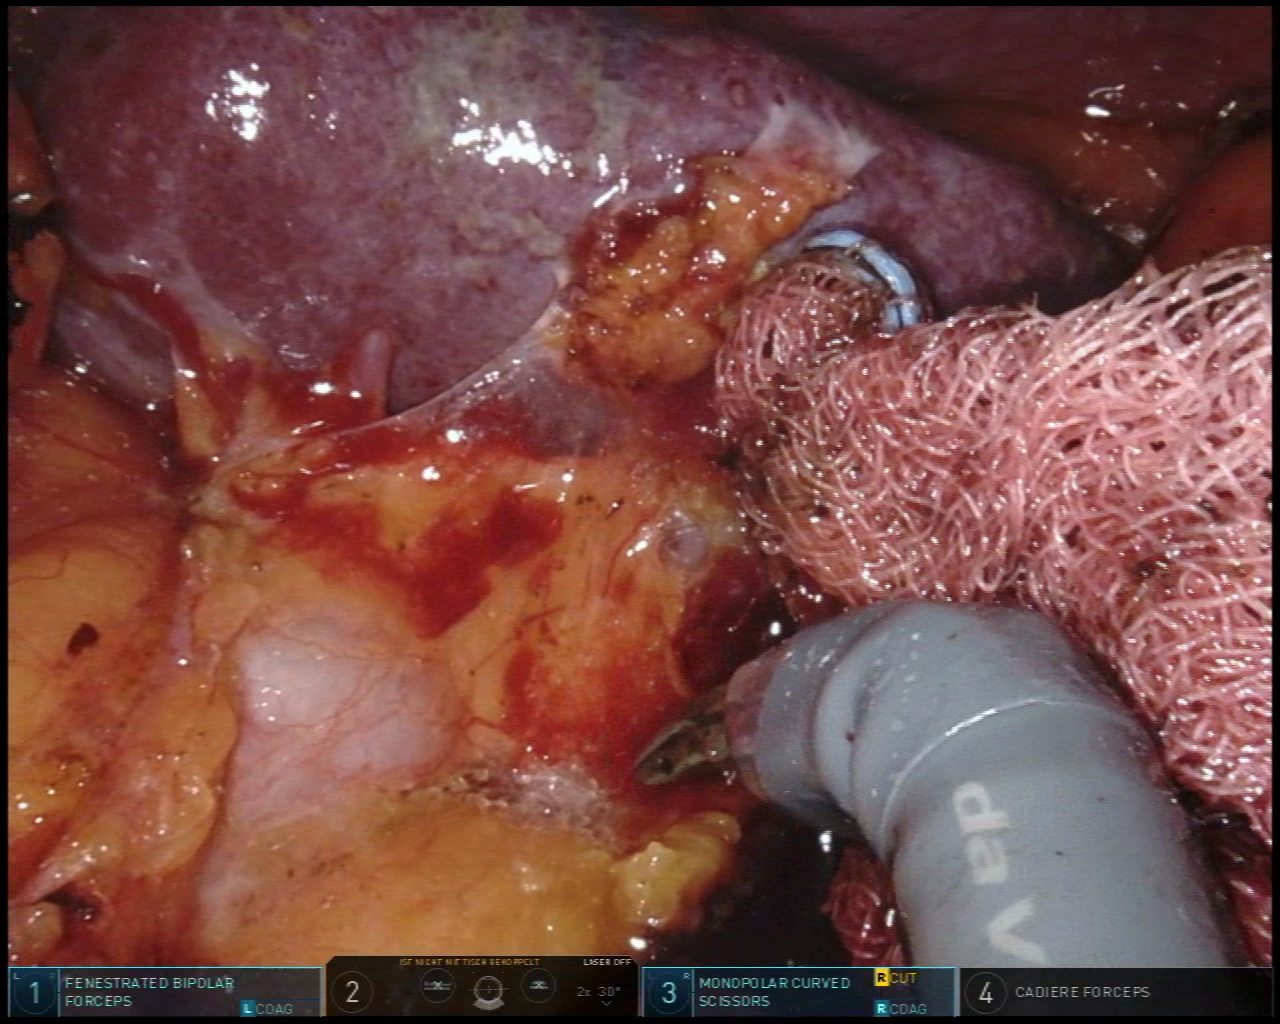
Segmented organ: spleen
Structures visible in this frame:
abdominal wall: yes
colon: no
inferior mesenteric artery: no
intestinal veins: no
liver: no
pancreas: no
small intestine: no
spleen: yes
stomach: yes
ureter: no
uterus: no
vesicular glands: no